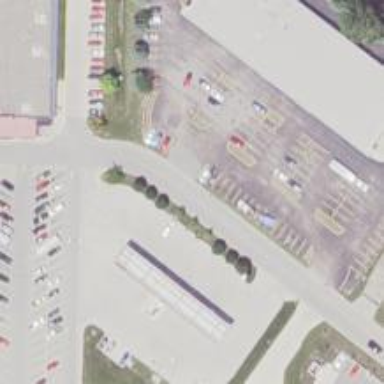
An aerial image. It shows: Parking area with surface.